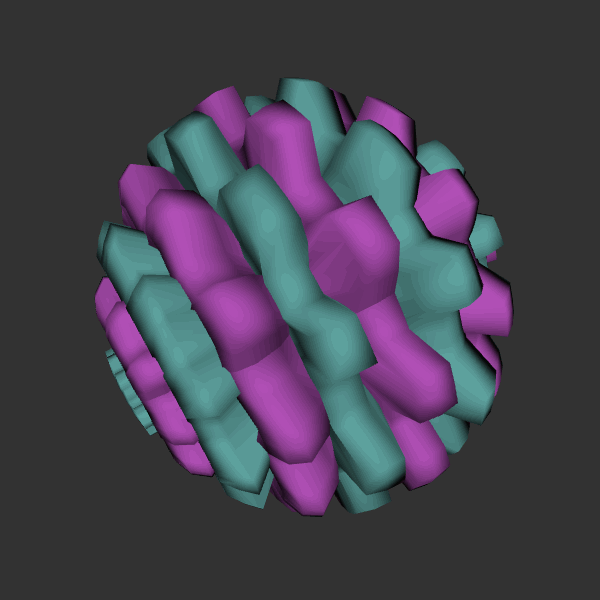
Background: dark